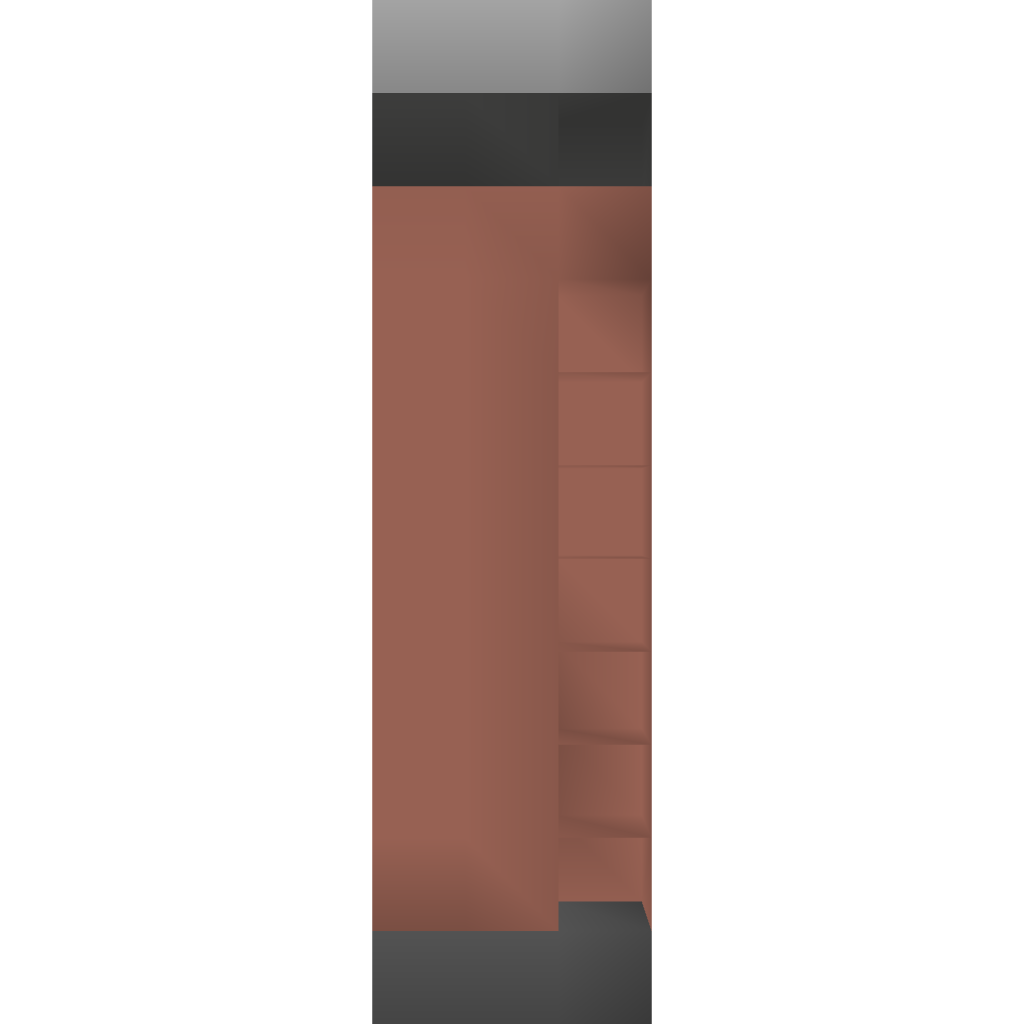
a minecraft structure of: House Chimney